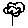
Label: flower